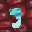
Label: 3